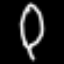
Label: leaf